Aerial crown-view tile of a tropical tree (Barro Colorado Island, Panama), acquired 20250616:
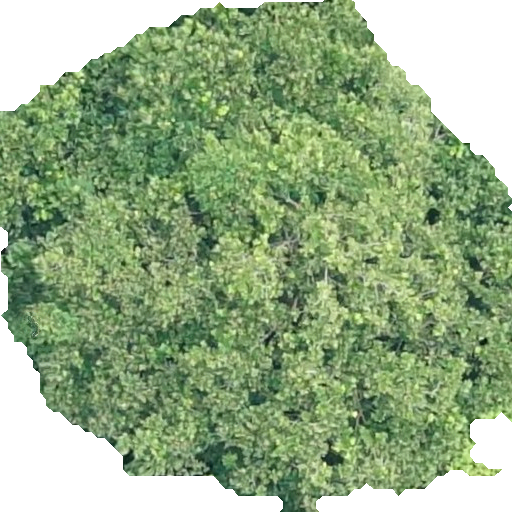
Species: Anacardium excelsum
GBIF accepted scientific name: Anacardium excelsum
Crown area: 305.657 m²